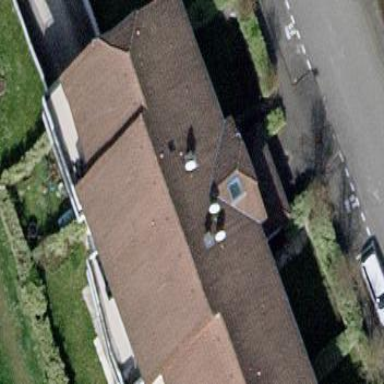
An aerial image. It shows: Building featuring apartments with half-hipped roof.